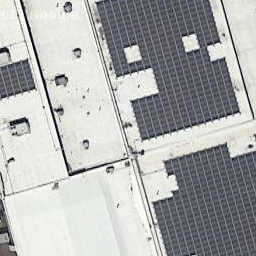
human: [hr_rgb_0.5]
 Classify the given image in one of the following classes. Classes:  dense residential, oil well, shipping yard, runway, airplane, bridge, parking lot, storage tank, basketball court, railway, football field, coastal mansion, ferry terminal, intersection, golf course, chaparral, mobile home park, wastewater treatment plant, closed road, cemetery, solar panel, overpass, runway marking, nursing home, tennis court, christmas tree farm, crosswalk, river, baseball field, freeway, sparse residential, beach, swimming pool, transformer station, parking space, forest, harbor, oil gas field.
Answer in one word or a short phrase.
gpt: solar panel